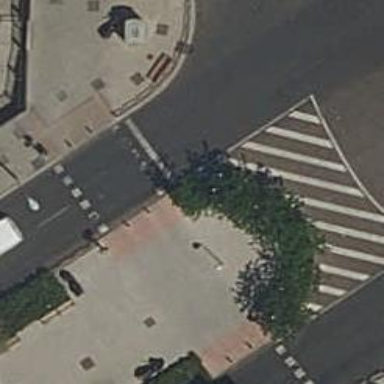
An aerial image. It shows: Road with traffic signals.